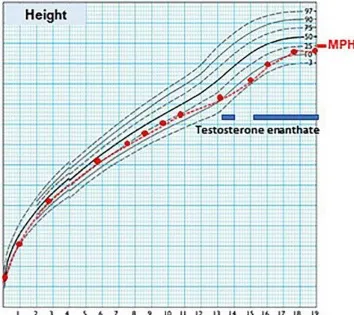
Case pedigree and growth chart. (A) Pedigree: the arrow indicates index case; circle, females; square, males; full black square, complete phenotype (small genitalia and hyposmia); half black square, incomplete phenotype (normal genitalia development and olfactory dysfunction).
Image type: chart (chart)